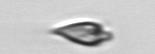
Label: Oxytoxum